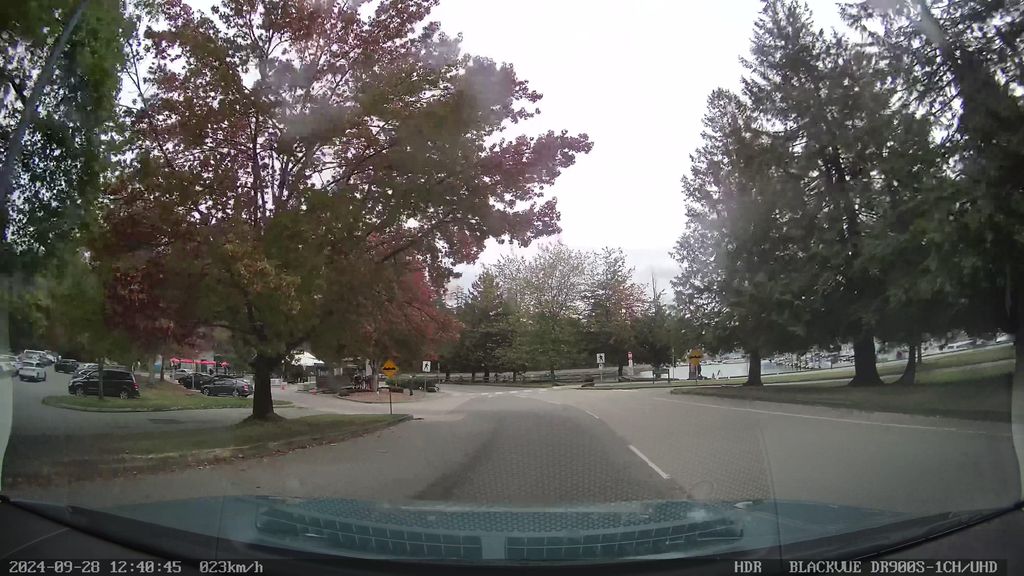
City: vancouver